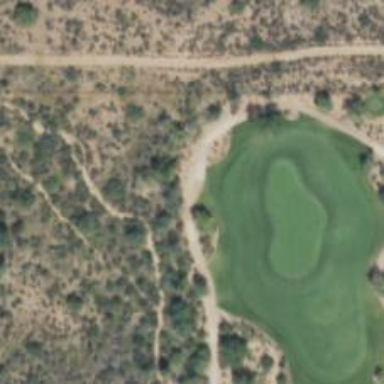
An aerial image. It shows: Path designated for golf carts.